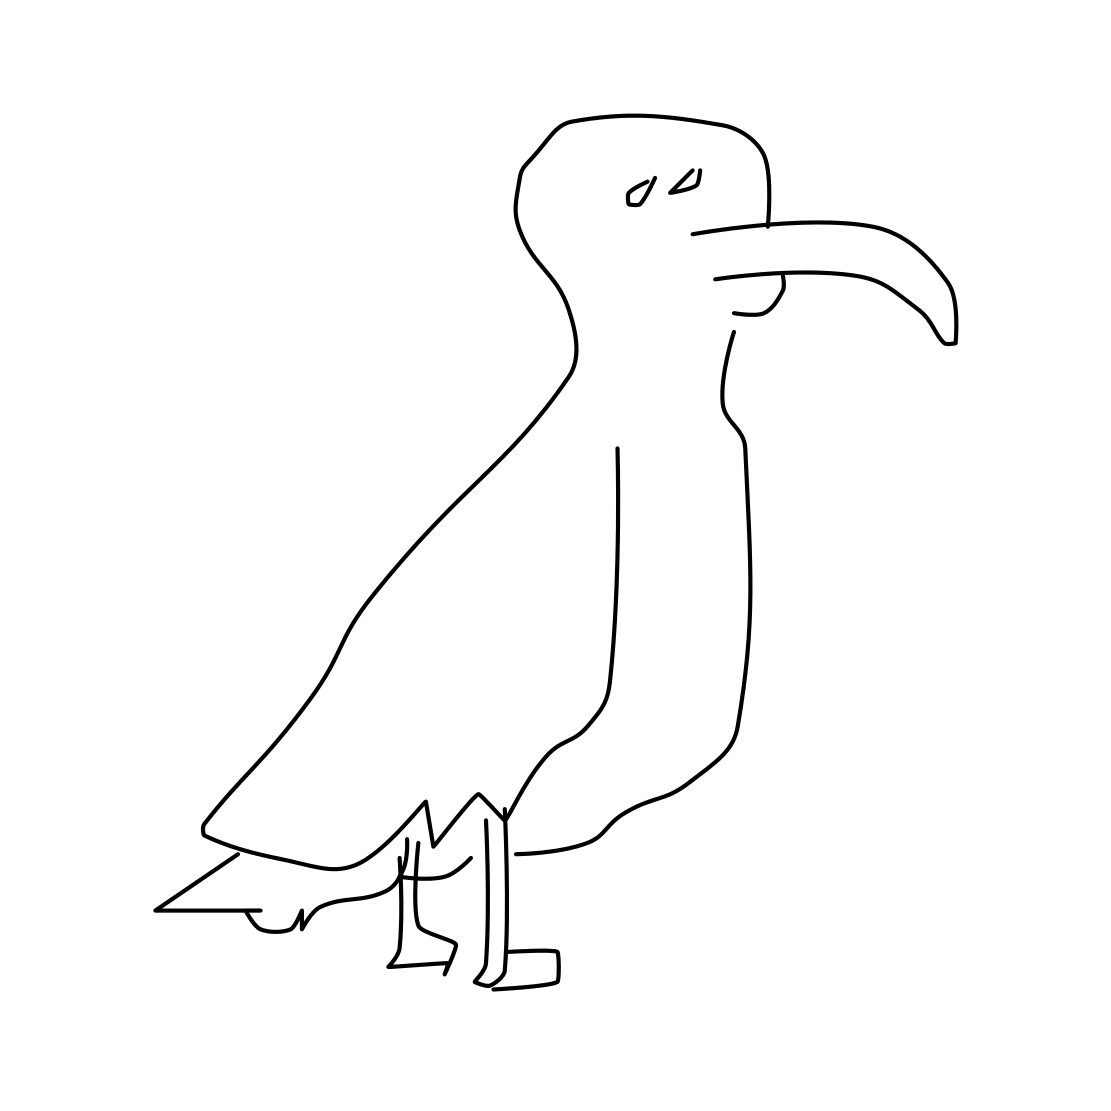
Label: pigeon